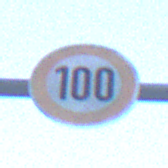
Verkehrszeichen: Geschwindigkeit100
Umgebung: Outdoor, Urban
Tageszeit: Dawn
Wetter: Clear
Licht: Natural
Jahreszeit: NotSpecified
Kontrast: LowContrast